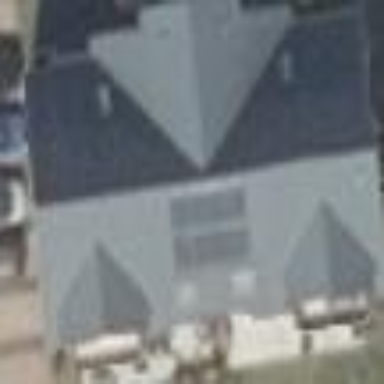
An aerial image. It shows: Gabled roof adorns the apartments building.